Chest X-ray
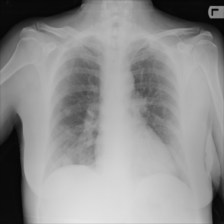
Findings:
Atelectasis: negative
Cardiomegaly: negative
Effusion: negative
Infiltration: negative
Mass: negative
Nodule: negative
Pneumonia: negative
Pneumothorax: negative
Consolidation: negative
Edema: negative
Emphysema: negative
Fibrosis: negative
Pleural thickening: negative
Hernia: negative